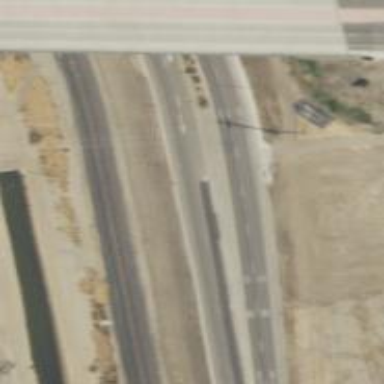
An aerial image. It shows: Secondary road with asphalt surface.